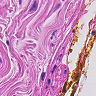
Metastatic tissue present: no